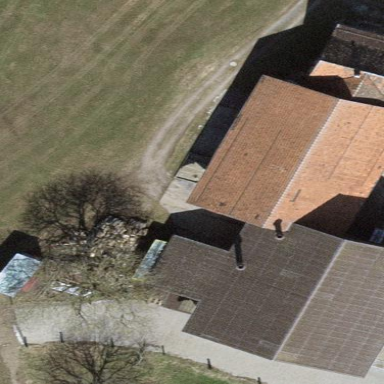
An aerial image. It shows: Farmyard area.